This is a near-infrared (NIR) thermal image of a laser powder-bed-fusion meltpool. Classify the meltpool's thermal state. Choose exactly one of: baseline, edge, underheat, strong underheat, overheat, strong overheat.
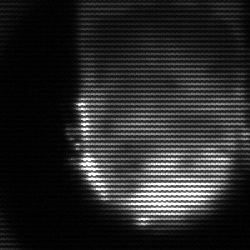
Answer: baseline